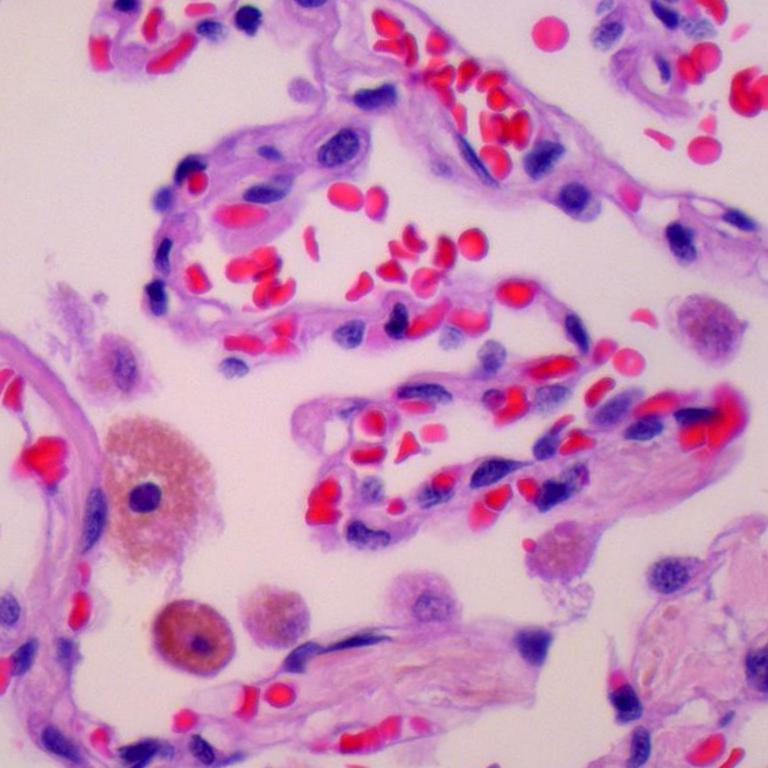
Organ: lung
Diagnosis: benign